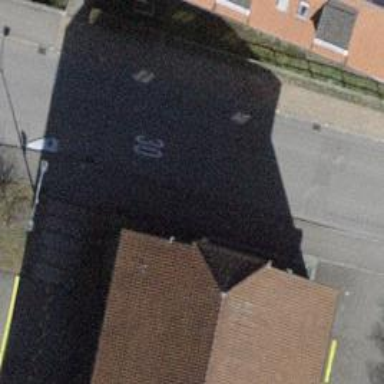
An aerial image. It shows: Post box.